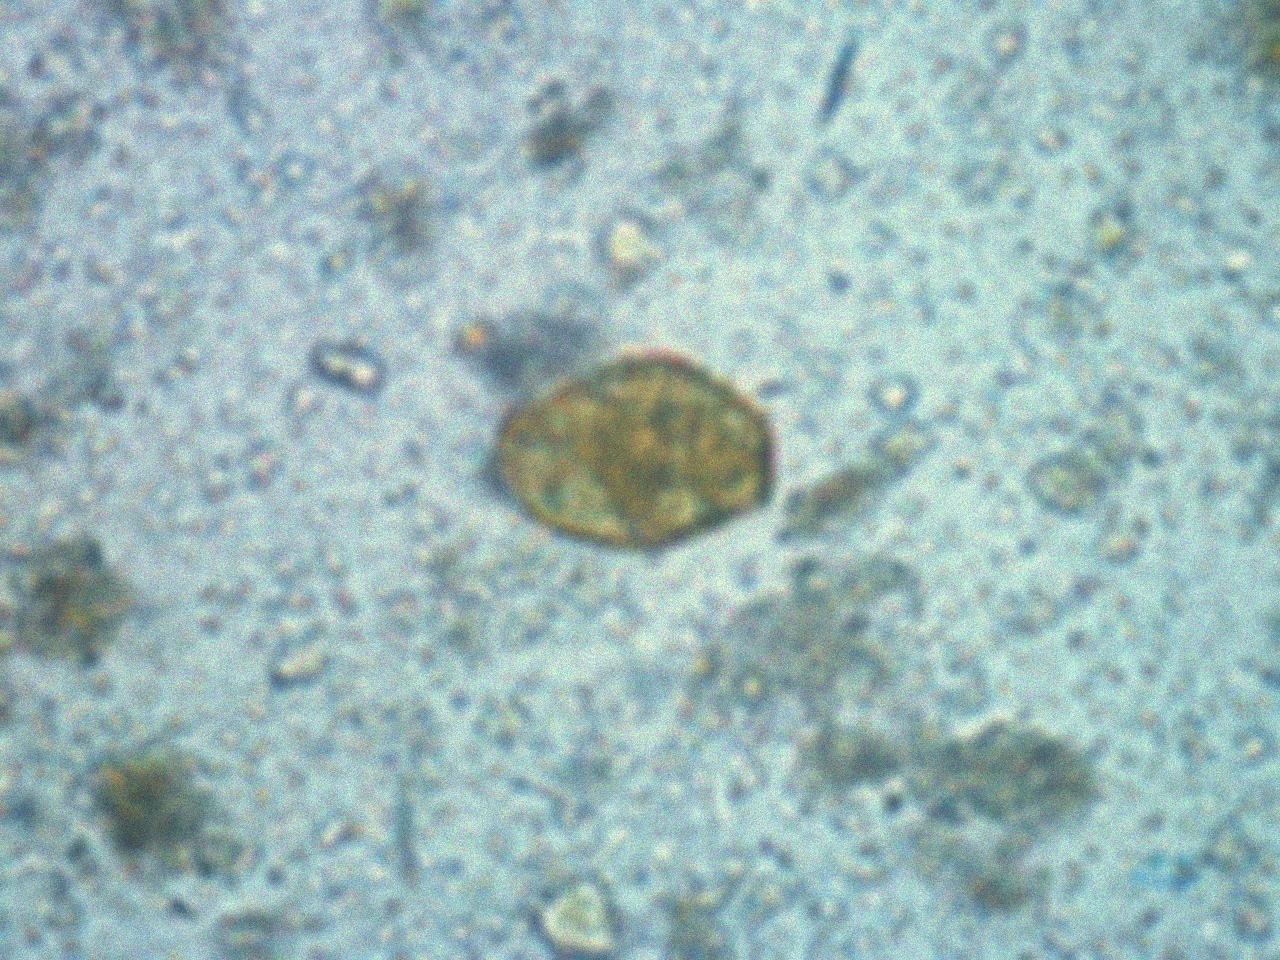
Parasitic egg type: Paragonimus spp